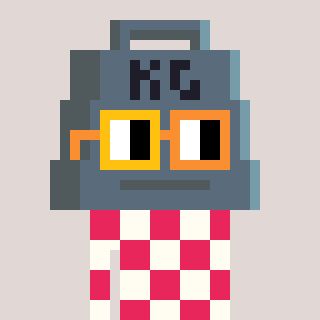
a pixel art character with square yellow and orange glasses, a weight-shaped head and a grayscale-colored body on a warm background